Field crop: maize
Growth stage: 1
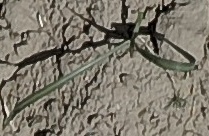
Species: sorghum